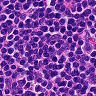
Metastatic tissue present: no